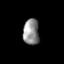
Tissue: prostate
Cell type: T cells
Senescence score: 0.2801
Nuclear area (px): 408
Mean DAPI intensity: 141.324